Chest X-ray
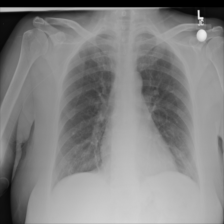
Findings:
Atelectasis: negative
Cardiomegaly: negative
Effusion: negative
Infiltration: negative
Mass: negative
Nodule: negative
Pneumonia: negative
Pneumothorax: negative
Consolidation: negative
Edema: negative
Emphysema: negative
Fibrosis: negative
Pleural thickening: negative
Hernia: negative